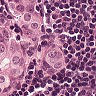
Metastatic tissue present: yes